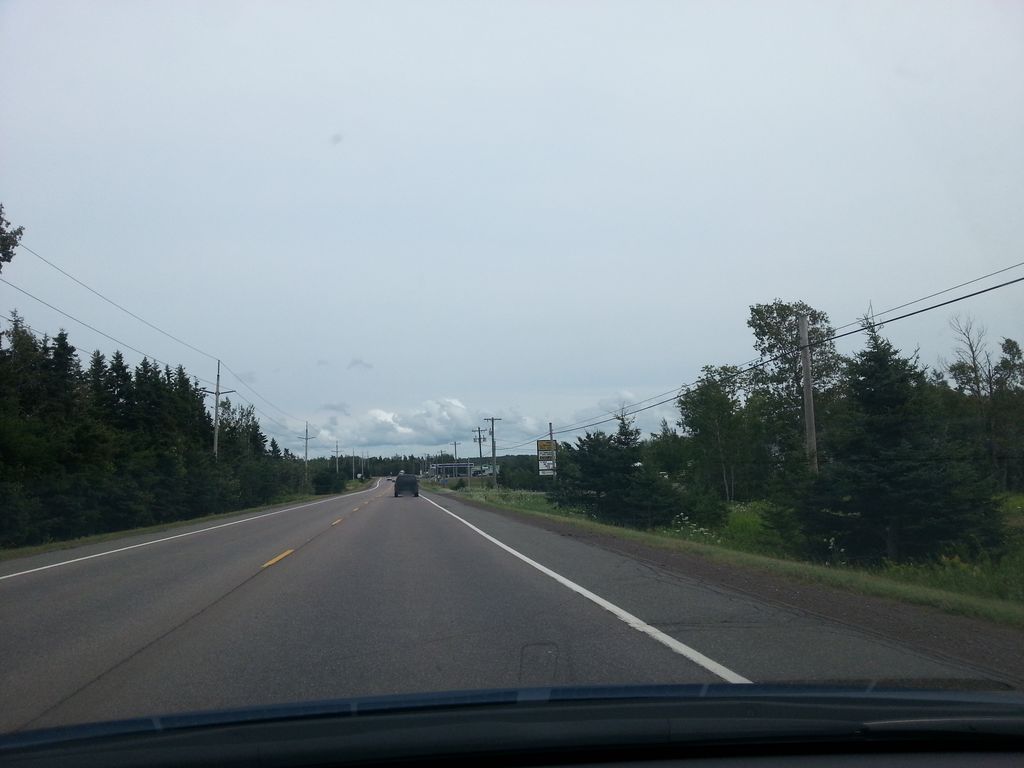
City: charlottetown